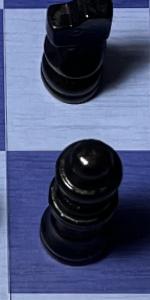
Label: Queen_Black